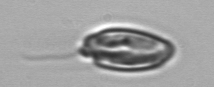
Label: Katodinium_or_Torodinium